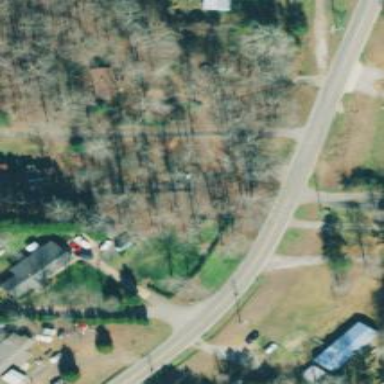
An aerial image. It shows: Driveway.